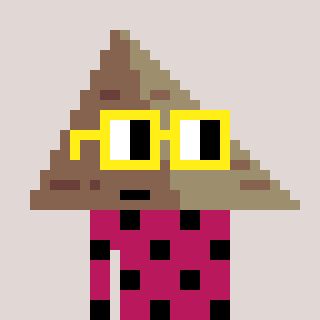
a pixel art character with square yellow glasses, a pyramid-shaped head and a darkpink-colored body on a warm background